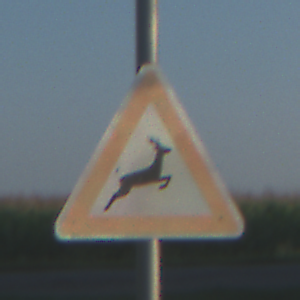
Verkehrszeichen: WildwechselLinks
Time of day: MorningAfternoon
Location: Outdoor (RoadRail)
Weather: Clear
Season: NotSpecified
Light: Natural